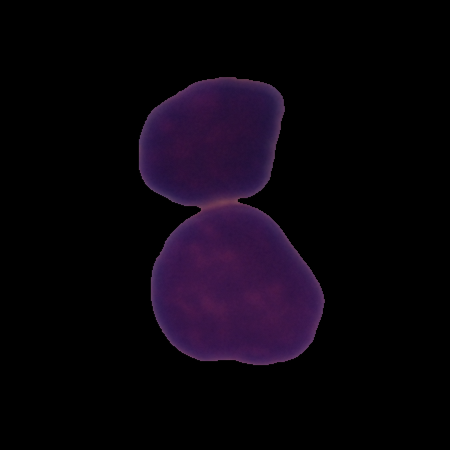
Label: healthy